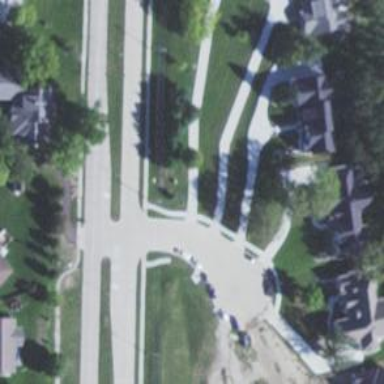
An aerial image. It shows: Residential road.